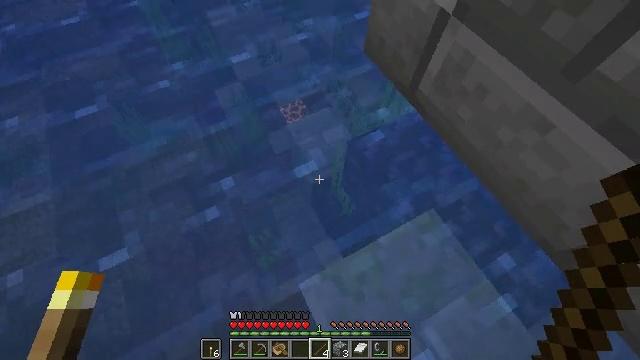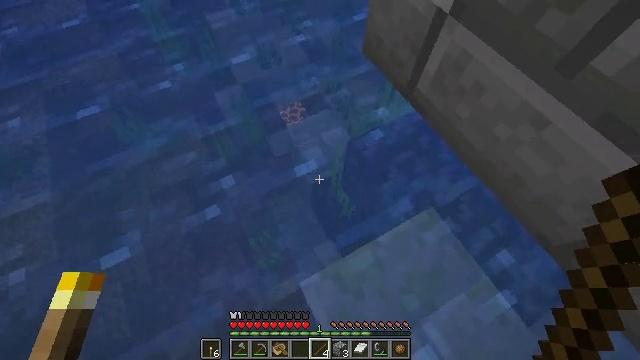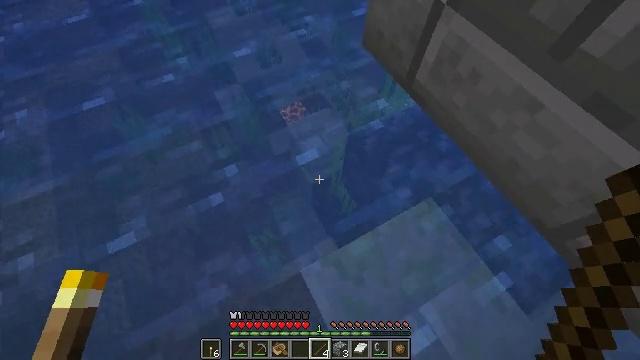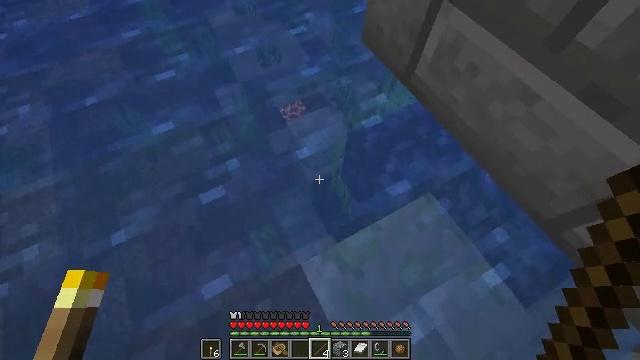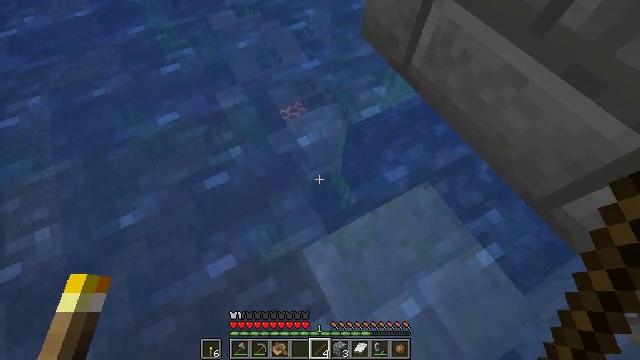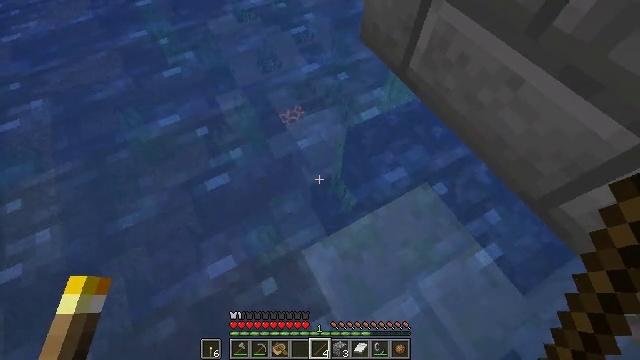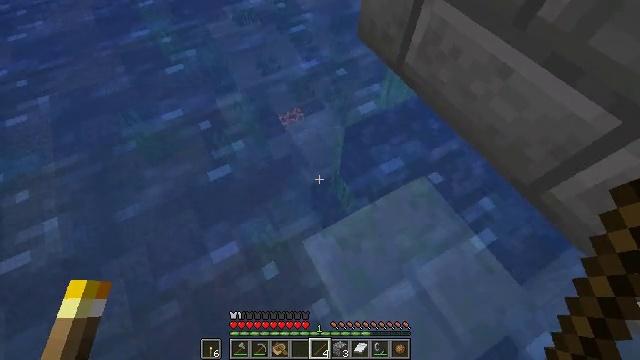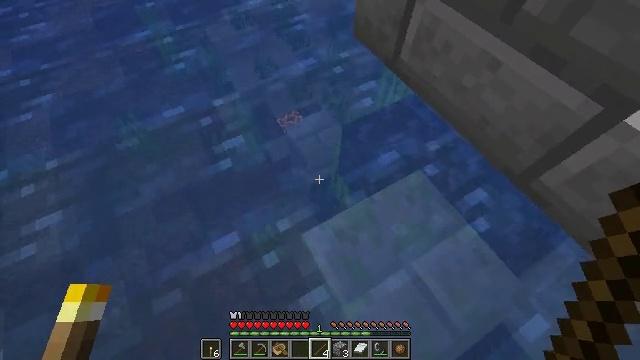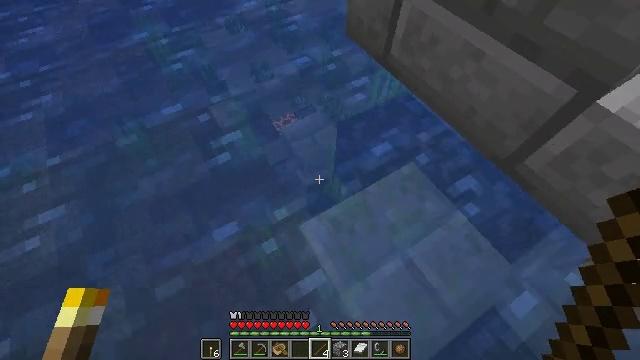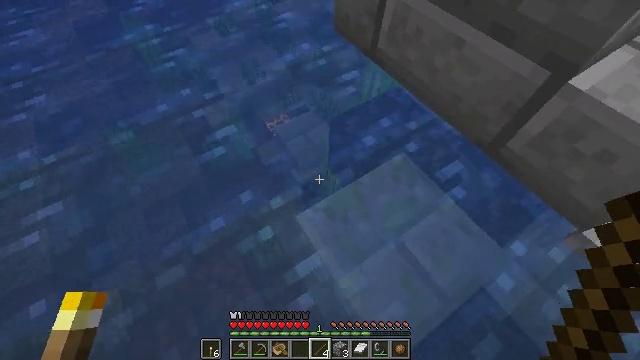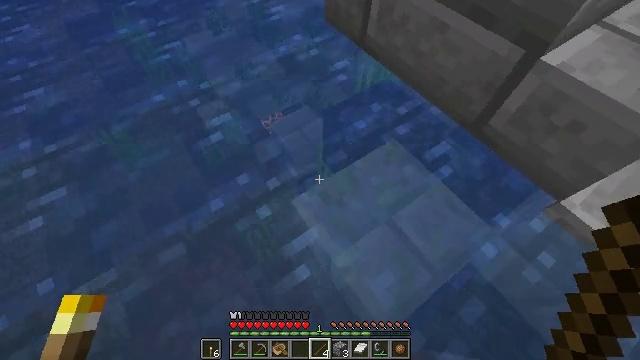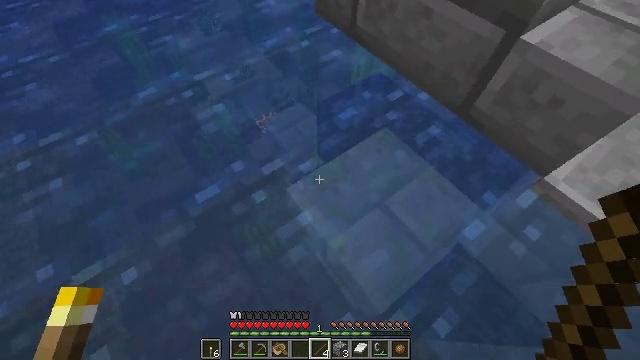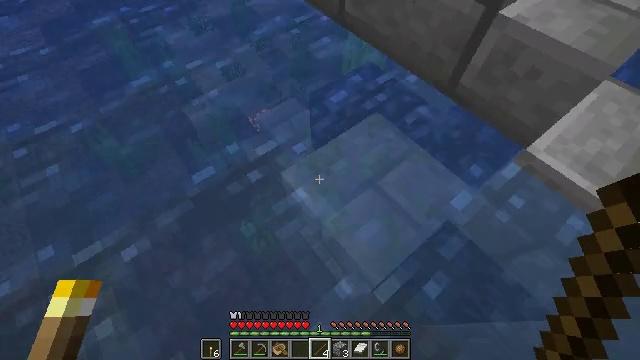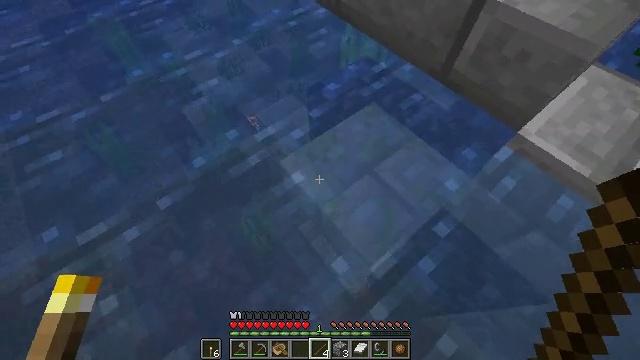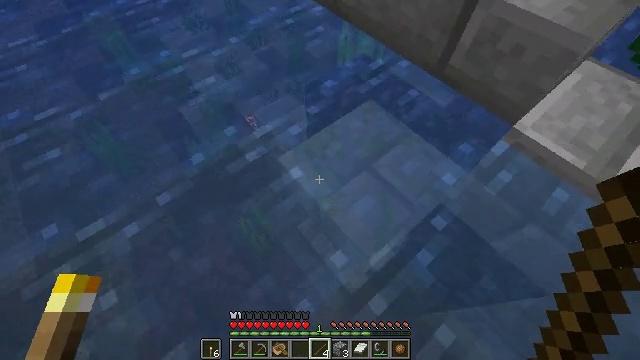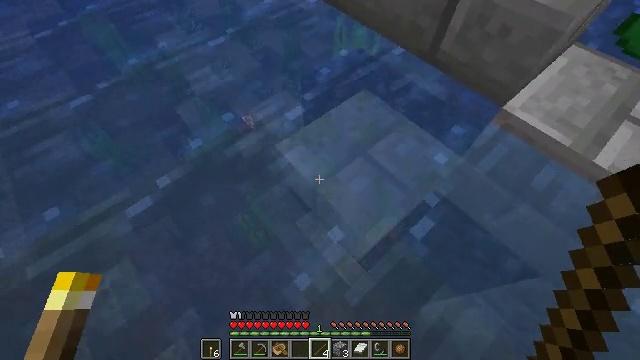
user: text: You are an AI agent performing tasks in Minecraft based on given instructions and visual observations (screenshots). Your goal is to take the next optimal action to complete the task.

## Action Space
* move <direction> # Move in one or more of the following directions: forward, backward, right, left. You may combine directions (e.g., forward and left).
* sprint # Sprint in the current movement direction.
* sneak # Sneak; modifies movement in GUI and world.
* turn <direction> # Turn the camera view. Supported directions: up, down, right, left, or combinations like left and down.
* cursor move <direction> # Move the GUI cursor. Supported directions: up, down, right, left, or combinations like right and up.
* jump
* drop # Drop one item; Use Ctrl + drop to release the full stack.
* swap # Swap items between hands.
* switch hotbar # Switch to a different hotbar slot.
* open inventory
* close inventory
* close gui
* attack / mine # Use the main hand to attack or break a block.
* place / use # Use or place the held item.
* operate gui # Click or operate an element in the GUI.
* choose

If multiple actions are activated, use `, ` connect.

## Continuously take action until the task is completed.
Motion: motion action
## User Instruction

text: Collect seagrass by hand or tool.
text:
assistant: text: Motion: move back
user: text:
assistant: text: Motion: move back
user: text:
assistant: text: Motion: move back
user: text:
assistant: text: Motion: move back
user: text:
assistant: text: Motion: move back
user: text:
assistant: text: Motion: move back
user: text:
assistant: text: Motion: move back
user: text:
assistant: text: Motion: move back, turn right
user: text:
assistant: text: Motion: move back, turn right
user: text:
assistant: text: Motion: move back, turn right
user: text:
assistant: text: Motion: move back, turn right
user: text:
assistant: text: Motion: move back, turn right
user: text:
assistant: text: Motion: move back
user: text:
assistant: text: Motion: move back
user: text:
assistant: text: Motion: move back, turn right
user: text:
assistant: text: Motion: move back, turn right
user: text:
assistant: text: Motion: move back, turn right
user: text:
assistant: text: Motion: move back, turn right
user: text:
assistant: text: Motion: move back, turn right
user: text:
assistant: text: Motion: move back, turn right
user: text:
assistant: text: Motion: move back, turn right
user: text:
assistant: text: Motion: move back, turn right
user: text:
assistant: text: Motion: move back, turn right and down
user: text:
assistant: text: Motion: move back and move left, turn right
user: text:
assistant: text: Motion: move back and move left, turn right
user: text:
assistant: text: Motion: move back and move left, turn right
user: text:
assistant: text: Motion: move back and move left
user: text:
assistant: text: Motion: move left
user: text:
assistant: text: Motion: move left
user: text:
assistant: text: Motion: move left